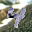
Label: 4